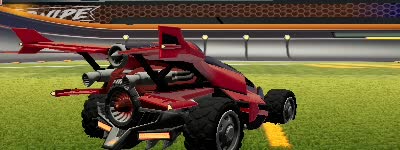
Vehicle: aftershock